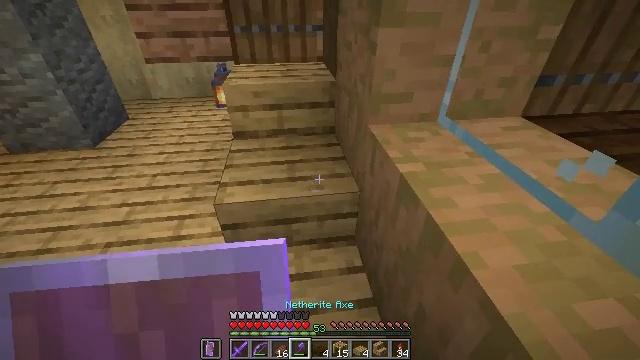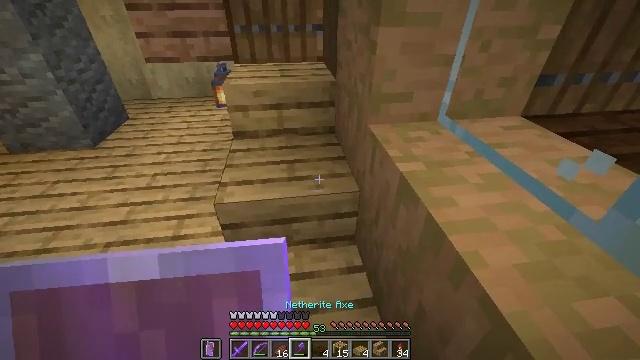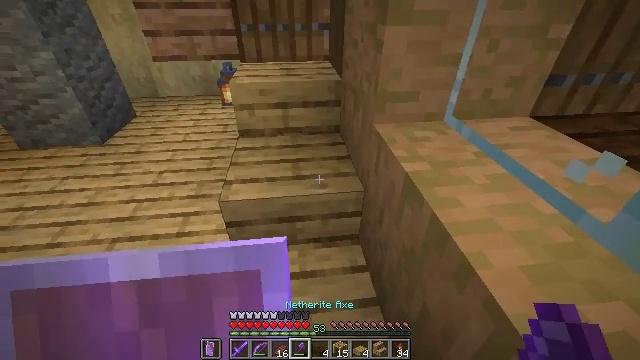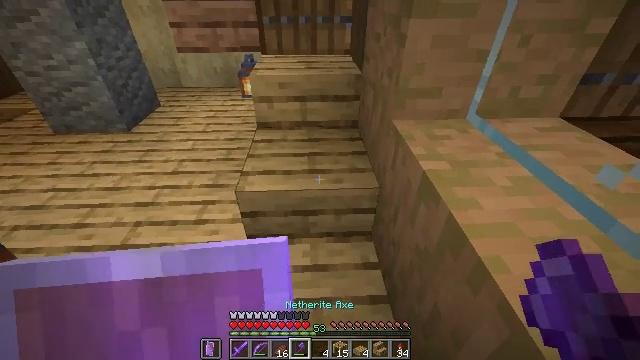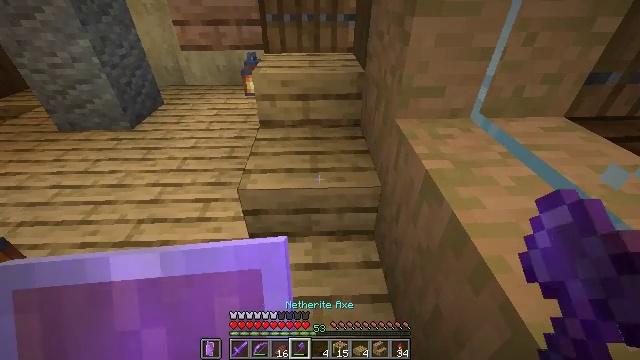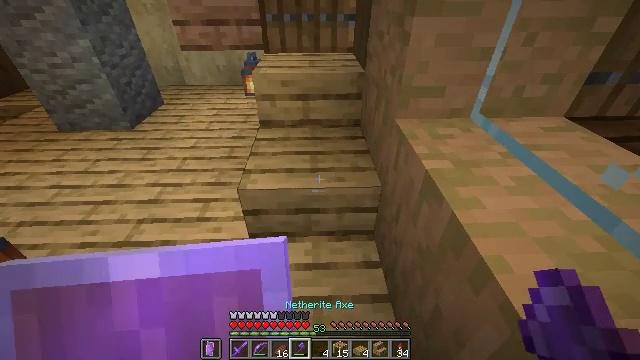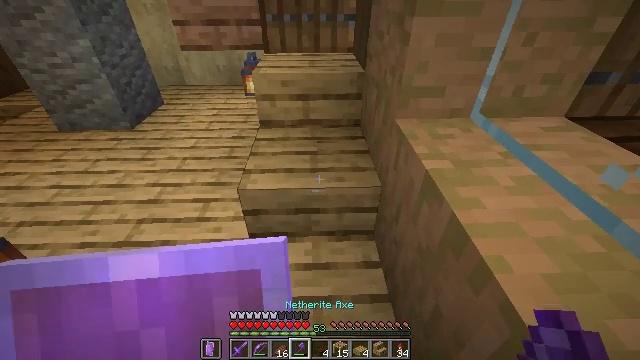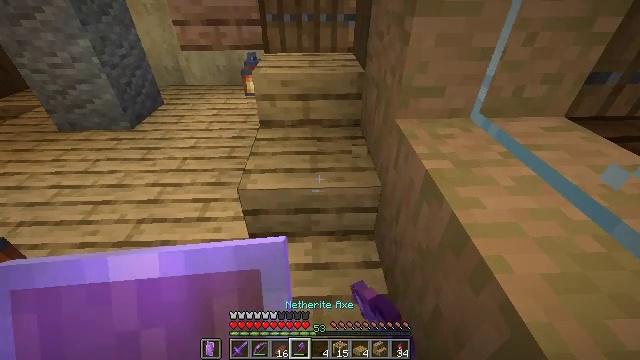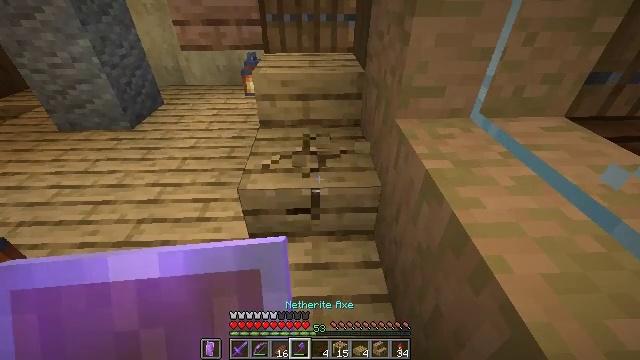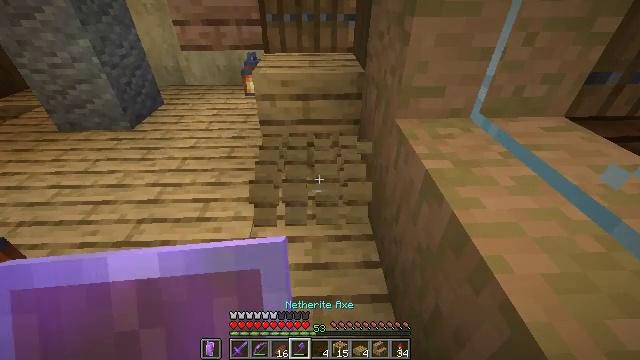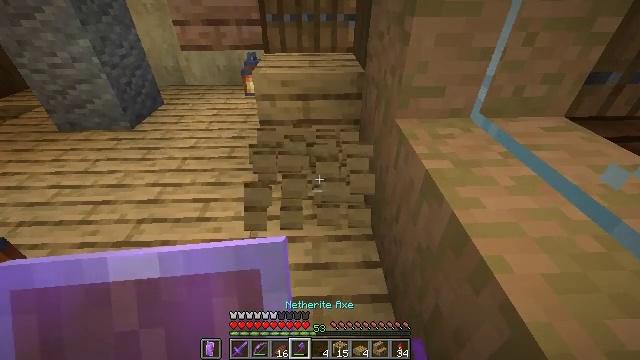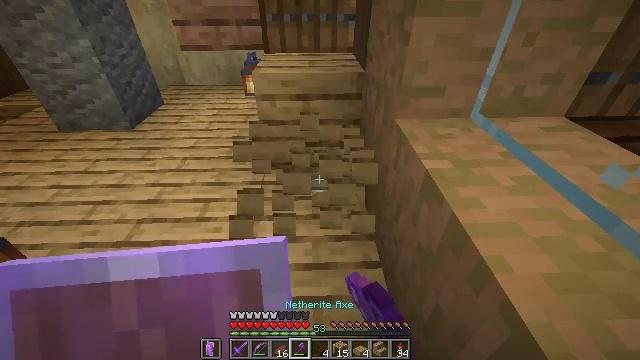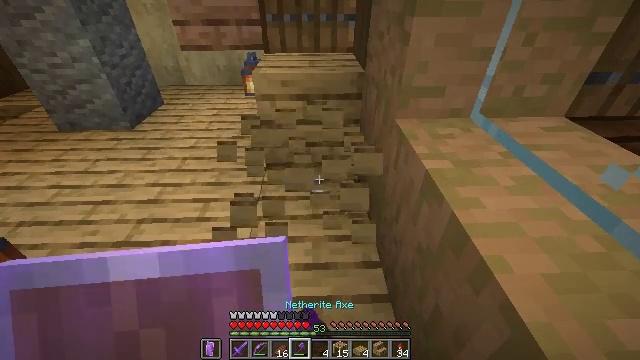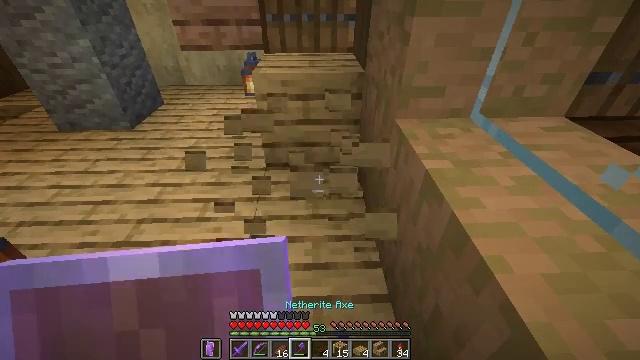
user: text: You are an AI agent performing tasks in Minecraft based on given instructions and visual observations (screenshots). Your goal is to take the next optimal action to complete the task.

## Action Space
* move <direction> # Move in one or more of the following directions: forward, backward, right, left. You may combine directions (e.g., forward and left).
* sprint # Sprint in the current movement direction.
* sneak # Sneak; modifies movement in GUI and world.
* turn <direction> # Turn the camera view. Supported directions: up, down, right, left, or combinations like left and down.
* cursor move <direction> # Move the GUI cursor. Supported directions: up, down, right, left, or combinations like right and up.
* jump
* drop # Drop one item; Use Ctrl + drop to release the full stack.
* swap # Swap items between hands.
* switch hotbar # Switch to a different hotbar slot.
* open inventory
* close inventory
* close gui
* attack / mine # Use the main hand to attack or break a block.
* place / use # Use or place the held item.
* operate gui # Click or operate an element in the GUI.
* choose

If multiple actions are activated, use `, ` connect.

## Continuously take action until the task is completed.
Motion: motion action
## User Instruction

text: Reclaim the oak slab from a structure.
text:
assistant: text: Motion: no_op
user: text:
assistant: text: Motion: turn left
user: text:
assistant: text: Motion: turn left and down
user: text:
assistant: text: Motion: no_op
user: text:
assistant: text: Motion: no_op
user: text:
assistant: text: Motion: attack / mine
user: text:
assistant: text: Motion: attack / mine
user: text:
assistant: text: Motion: attack / mine
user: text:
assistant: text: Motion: attack / mine
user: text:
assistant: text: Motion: attack / mine
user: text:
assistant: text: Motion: attack / mine
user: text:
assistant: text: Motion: no_op
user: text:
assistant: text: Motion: no_op
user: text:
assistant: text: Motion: no_op